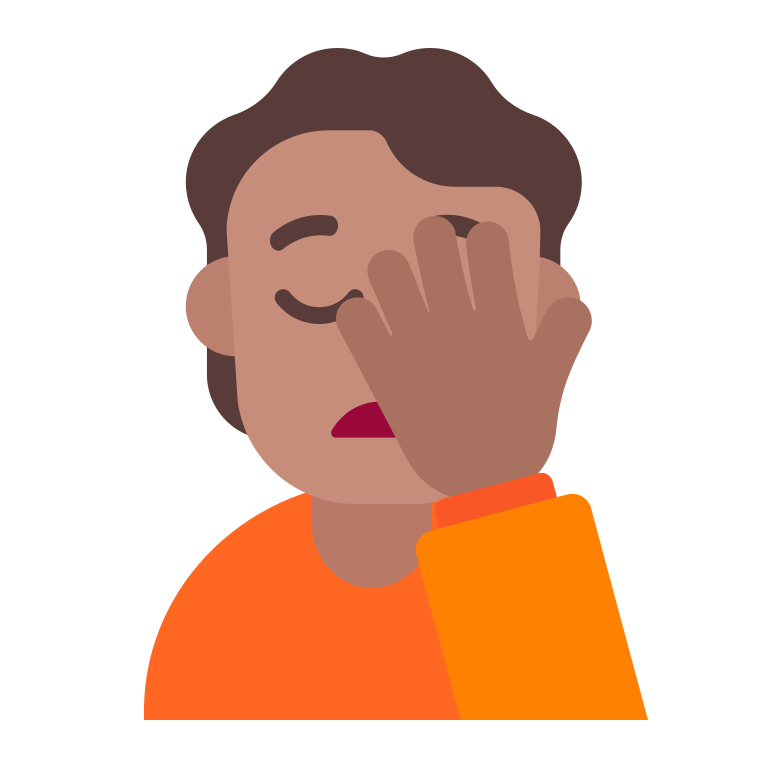
person facepalming flat